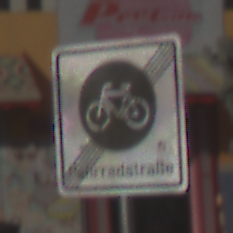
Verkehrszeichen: EndeFahrradstrasse
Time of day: MorningAfternoon
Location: Outdoor (Special)
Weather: PartlyCloudy
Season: NotSpecified
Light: Natural